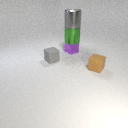
small brown rubber cube in front of small gray rubber cube